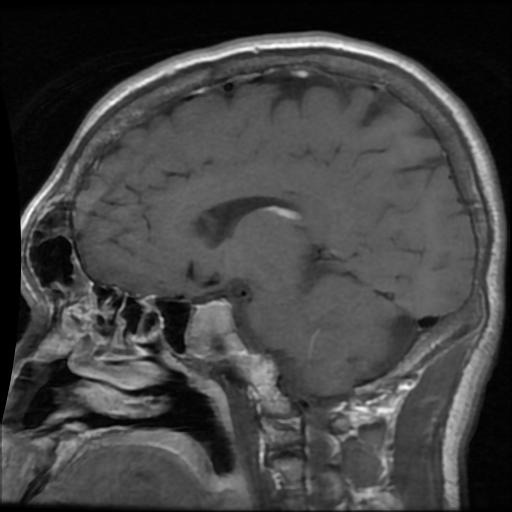
Label: pituitary